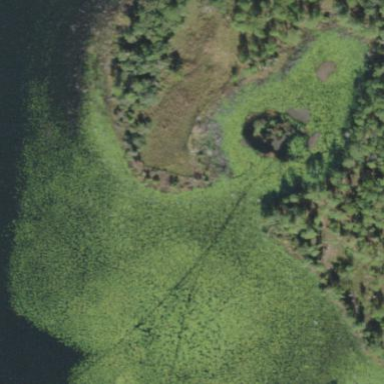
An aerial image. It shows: Marshy wetland area.